Interaction volume radius: 5 \u00c5
Interaction volume height: 10 \u00c5
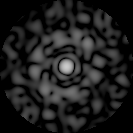
Disorder parameter: 0.8691